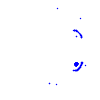
Particle: proton